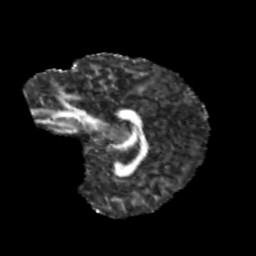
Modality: FA
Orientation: sagittal
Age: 9
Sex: male
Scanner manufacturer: siemens
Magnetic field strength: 3 T
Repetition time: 3.8 s
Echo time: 0.07 s